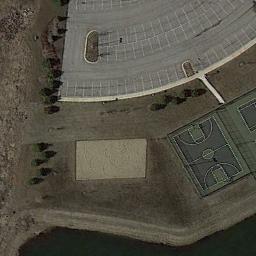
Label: basketball_court